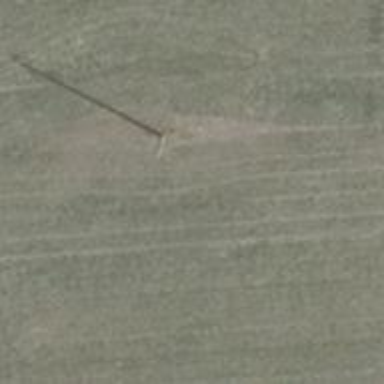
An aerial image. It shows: Power pole.